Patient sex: M
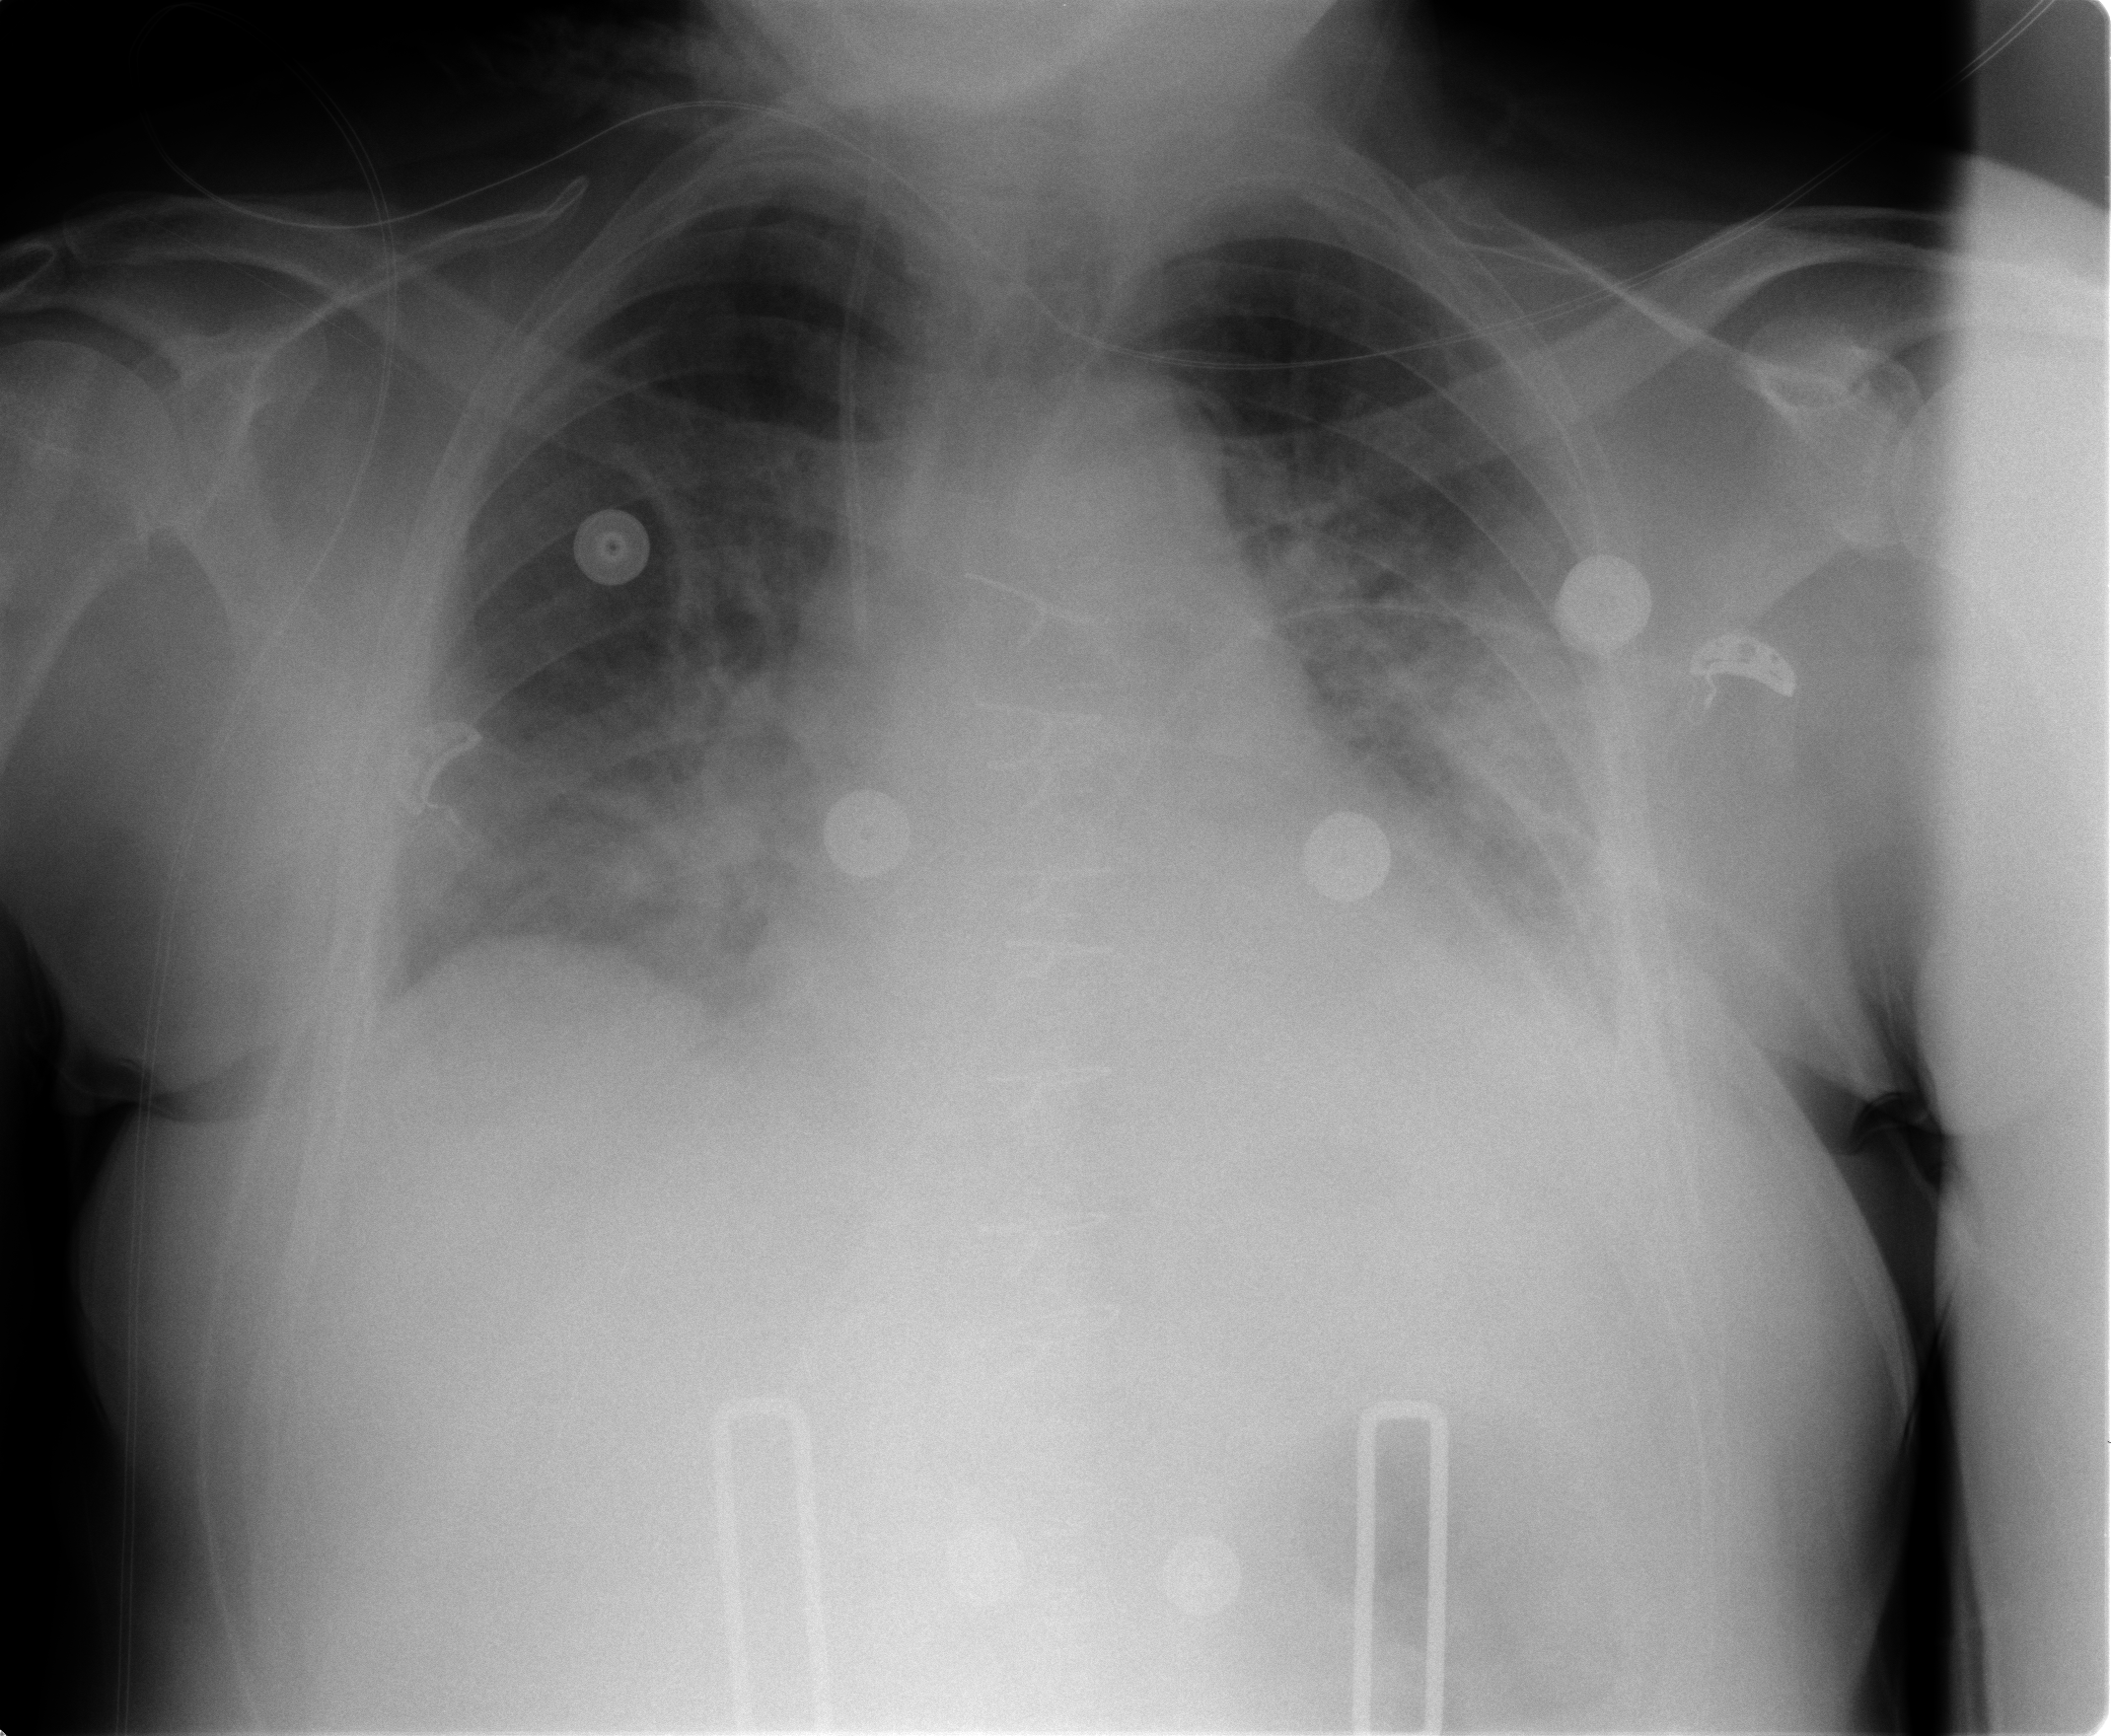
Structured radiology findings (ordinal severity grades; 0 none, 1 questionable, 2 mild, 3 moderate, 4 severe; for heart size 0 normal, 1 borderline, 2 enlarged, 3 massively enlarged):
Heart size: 0
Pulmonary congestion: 3
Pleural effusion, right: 3
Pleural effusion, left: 2
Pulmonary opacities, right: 2
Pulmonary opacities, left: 3
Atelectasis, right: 2
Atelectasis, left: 3